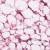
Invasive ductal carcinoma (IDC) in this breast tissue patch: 0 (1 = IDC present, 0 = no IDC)